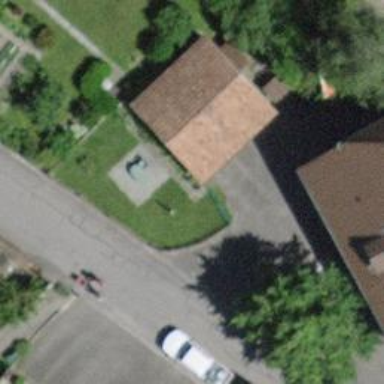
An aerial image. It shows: Garage.